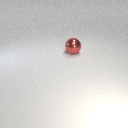
large red metal sphere